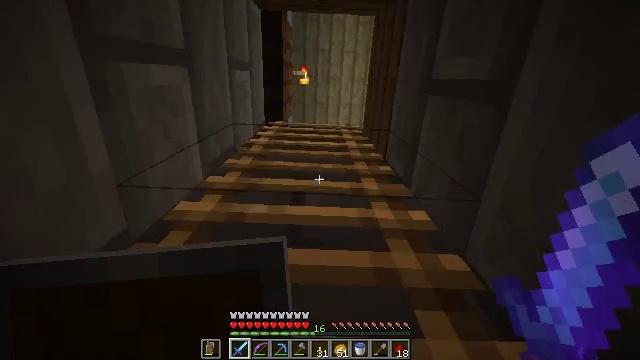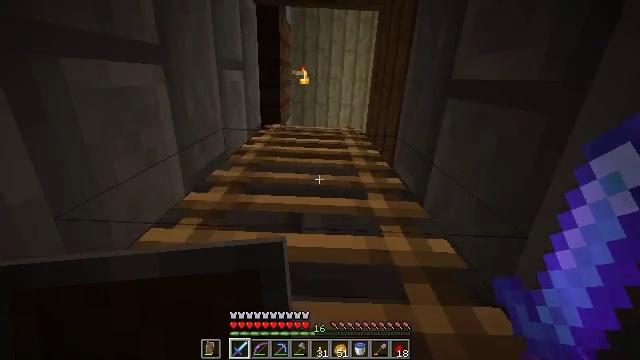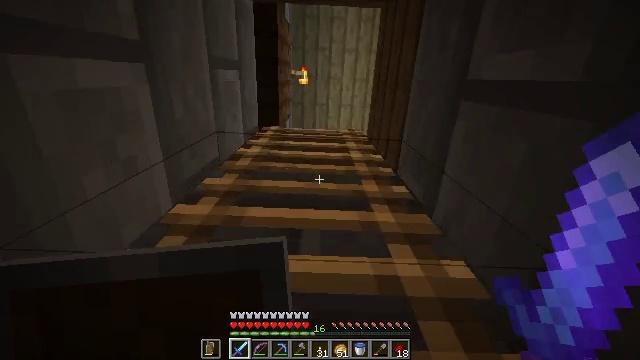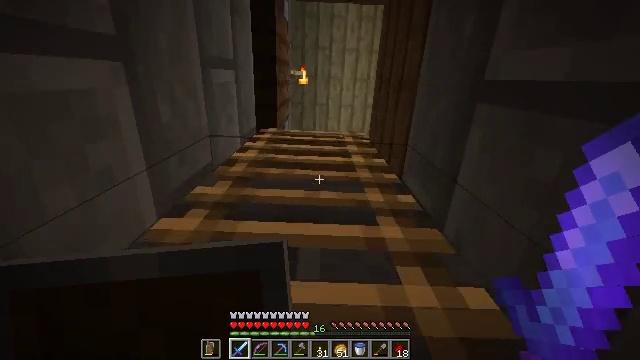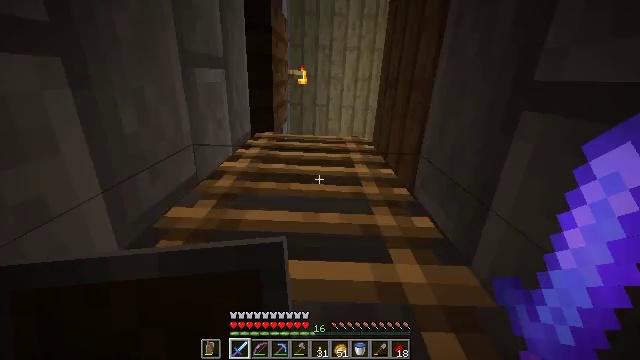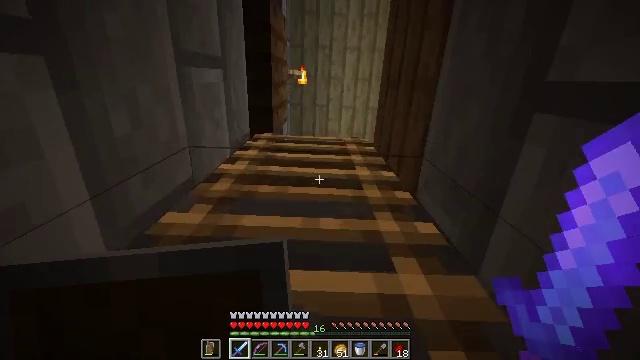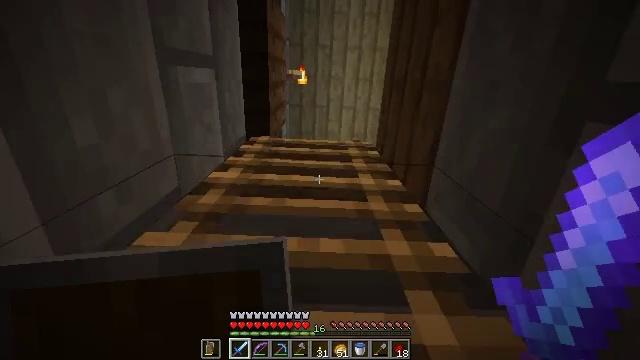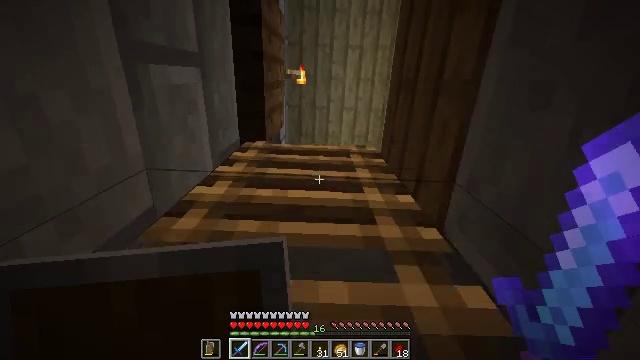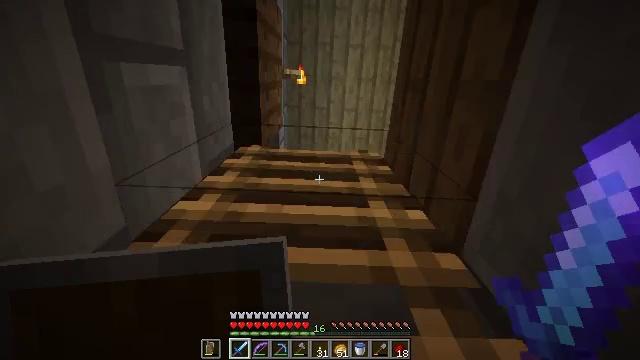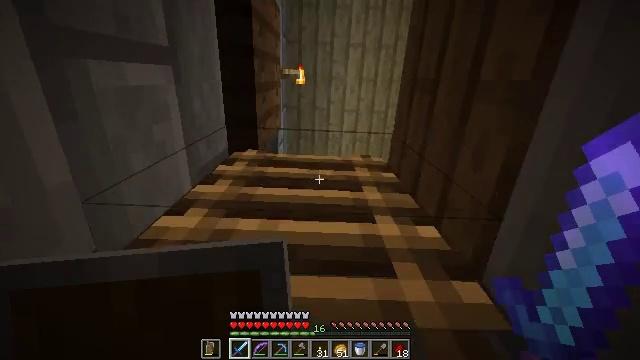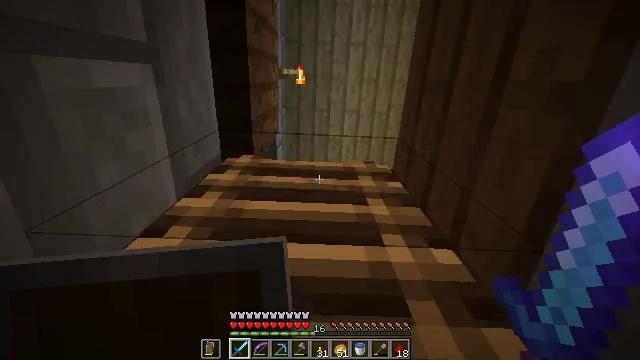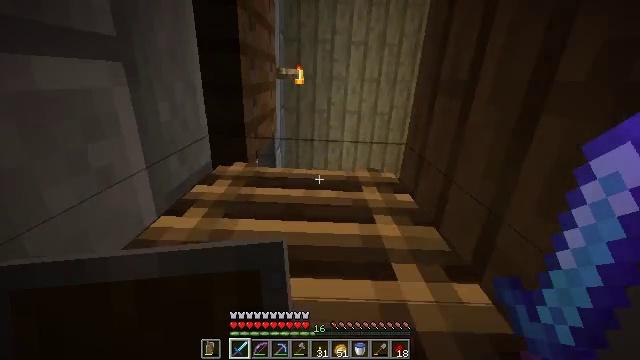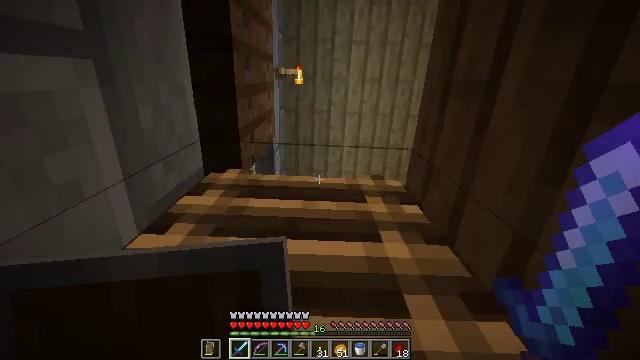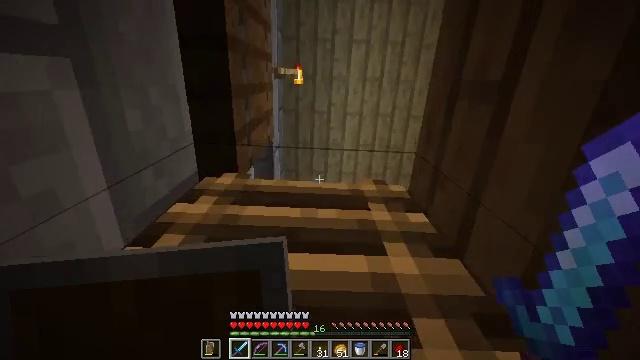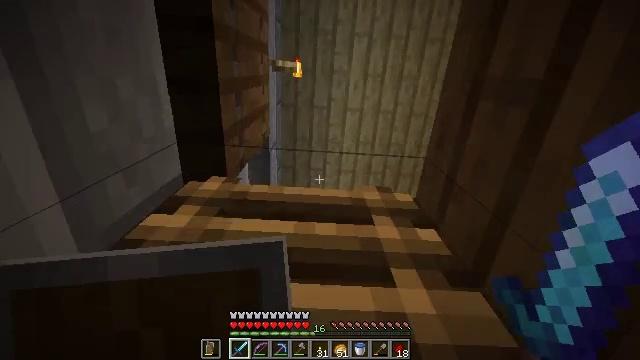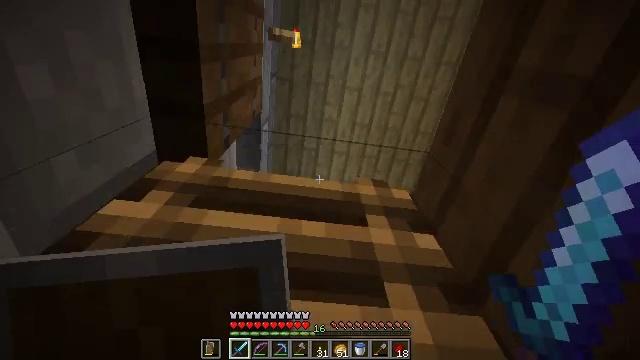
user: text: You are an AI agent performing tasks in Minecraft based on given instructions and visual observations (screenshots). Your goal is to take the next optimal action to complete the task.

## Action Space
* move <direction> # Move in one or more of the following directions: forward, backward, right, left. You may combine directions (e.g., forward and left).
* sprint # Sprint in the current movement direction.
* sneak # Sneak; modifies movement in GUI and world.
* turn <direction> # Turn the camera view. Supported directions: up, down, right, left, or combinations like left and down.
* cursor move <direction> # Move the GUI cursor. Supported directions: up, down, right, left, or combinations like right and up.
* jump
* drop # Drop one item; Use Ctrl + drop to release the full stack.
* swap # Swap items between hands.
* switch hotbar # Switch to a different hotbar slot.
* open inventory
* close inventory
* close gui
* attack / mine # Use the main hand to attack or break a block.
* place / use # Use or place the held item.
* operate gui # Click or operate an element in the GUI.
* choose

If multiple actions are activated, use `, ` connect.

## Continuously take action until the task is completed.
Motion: motion action
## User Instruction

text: Obtain an observer through the crafting table.
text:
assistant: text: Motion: move forward, jump
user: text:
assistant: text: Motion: move forward, jump
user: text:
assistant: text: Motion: move forward, jump
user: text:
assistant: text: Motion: move forward, jump
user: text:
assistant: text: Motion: move forward, jump
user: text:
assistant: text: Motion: move forward, jump
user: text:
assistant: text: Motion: move forward, jump
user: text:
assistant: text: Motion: move forward, jump
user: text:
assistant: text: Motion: move forward, jump
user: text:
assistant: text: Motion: move forward, jump
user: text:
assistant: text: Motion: move forward, jump
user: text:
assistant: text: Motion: move forward, jump
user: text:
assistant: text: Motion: move forward, jump
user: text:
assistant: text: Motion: move forward, turn right and down, jump
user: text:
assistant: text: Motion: move forward, turn right and down, jump
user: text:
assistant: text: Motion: move forward, turn right and down, jump
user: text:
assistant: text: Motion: move forward, jump
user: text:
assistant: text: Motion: move forward, jump
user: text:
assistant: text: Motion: move forward, jump
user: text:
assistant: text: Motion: move forward, turn right and down, jump
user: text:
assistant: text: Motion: move forward, turn right and down, jump
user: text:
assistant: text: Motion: move forward, turn right and down, jump
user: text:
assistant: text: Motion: move forward, turn right and down, jump
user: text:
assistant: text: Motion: move forward, turn right and down, jump
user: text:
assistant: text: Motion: move forward, turn right and down, jump
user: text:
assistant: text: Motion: move forward, turn right and down, jump
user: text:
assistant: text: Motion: move forward, jump
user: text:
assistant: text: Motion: move forward and move right, jump
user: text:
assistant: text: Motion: move forward and move right, turn left and down, jump
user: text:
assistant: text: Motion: move forward and move right, turn left and down, jump